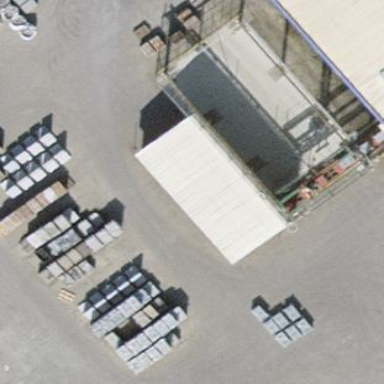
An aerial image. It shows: View of roof of building.